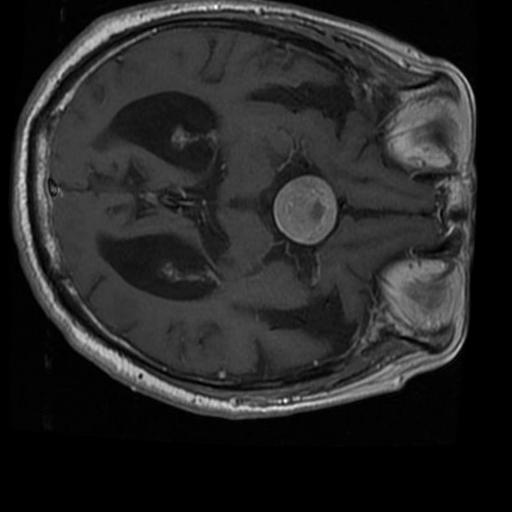
Label: brain_tumor